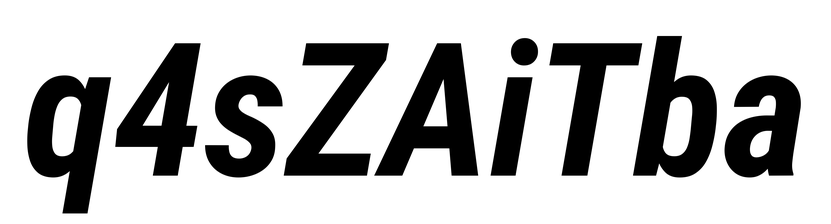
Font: Roboto-Italic_Condensed_Bold_Italic